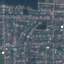
Land use / land cover: Residential